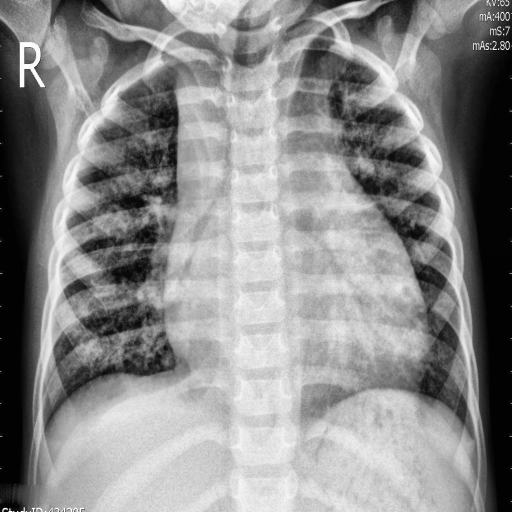
Finding: PNEUMONIA